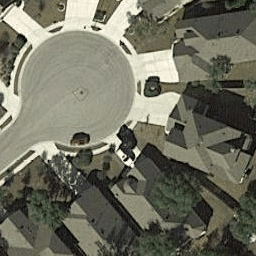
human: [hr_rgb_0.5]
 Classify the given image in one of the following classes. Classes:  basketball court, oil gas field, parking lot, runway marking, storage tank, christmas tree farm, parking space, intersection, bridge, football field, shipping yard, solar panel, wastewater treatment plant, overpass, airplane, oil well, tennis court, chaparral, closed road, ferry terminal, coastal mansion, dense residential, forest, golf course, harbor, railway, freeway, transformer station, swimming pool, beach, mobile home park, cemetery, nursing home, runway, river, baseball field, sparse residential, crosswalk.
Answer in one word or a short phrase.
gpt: closed road